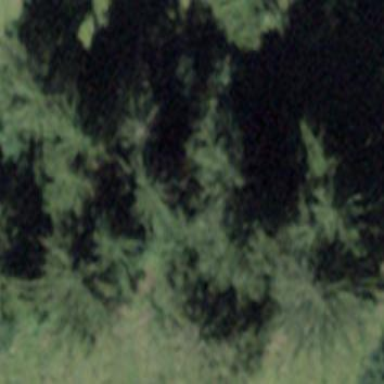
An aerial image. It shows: Forest area.